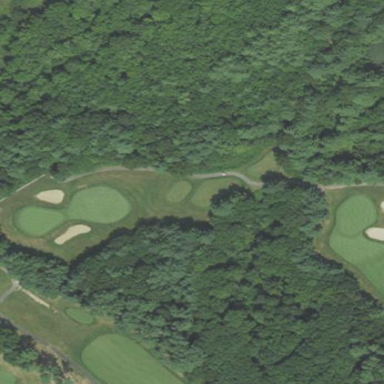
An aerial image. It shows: Rough area on grassy golf course.